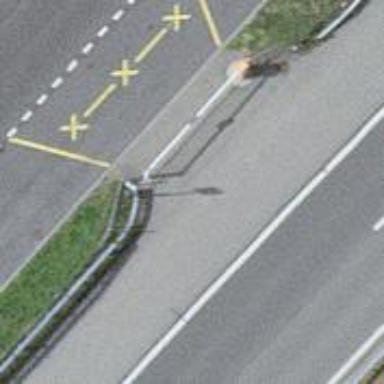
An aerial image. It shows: Lift gate barrier.